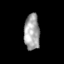
Tissue: skin
Cell type: Epithelial cells
Senescence score: 0.2776
Nuclear area (px): 544
Mean DAPI intensity: 164.548